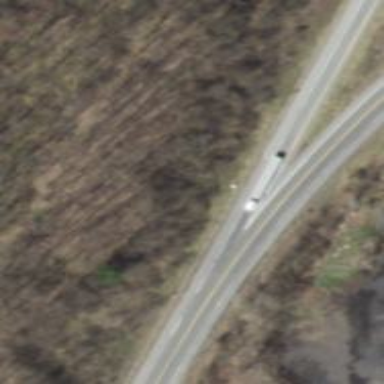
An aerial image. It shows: Trunk link highway.